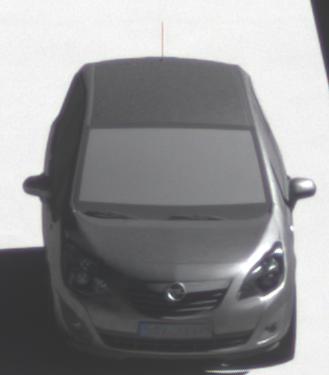
Make: Opel
Model: Meriva 1.4
Detailed model: Meriva (B)
Model produced from: 2010/05
Model produced until: 2013/11
Doors: 5
Color: gray
Road condition: dry road
Daytime: midday
Contrast: high contrast